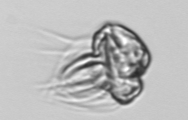
Label: Leegaardiella_ovalis